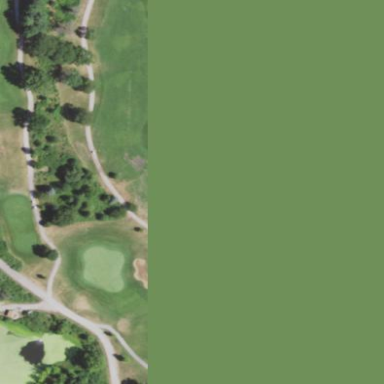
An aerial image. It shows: Grassy area designated as golf fairway.